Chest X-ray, AP view. Patient: 37 years old, sex M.
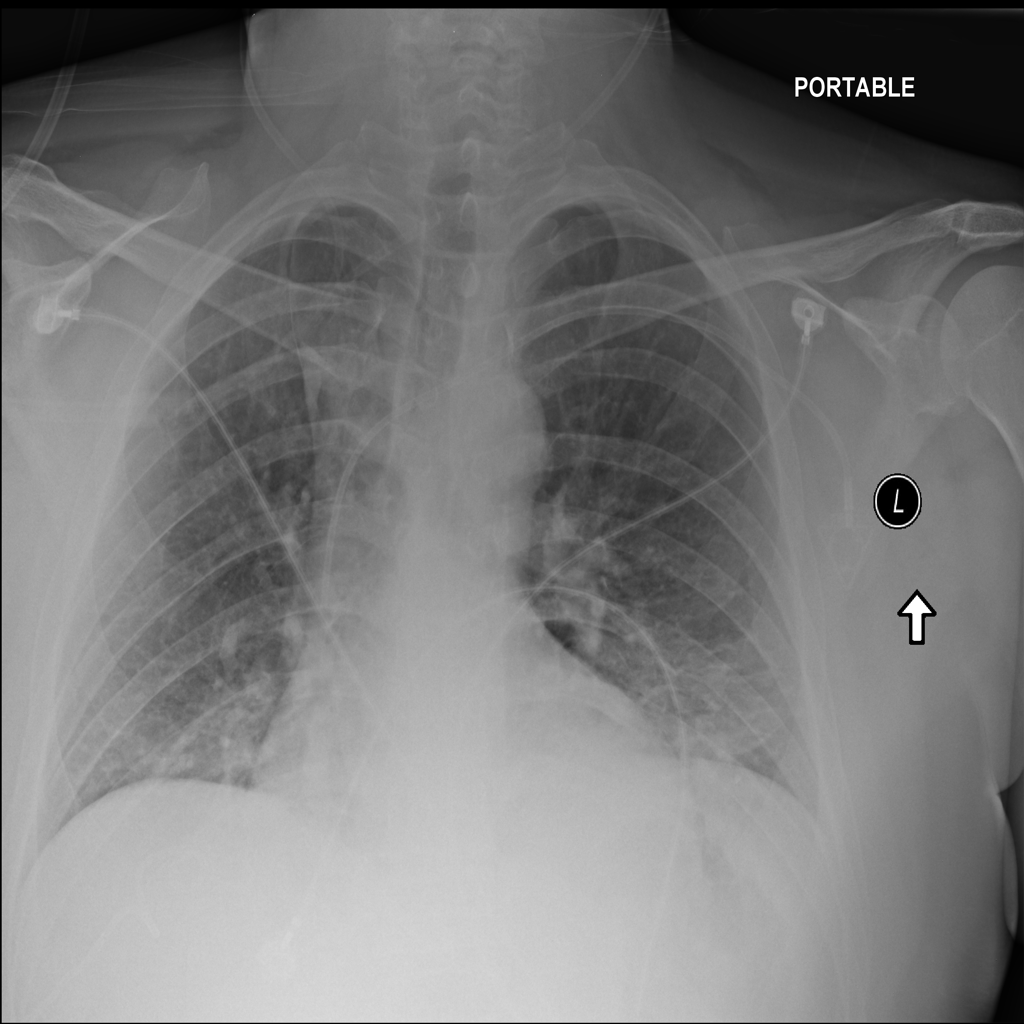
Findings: No Finding